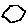
Label: hexagon